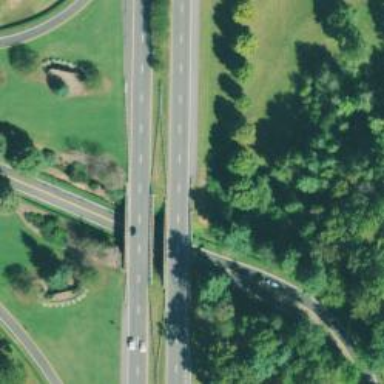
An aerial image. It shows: Bridge with asphalt surface carrying trunk highway.